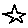
Label: star